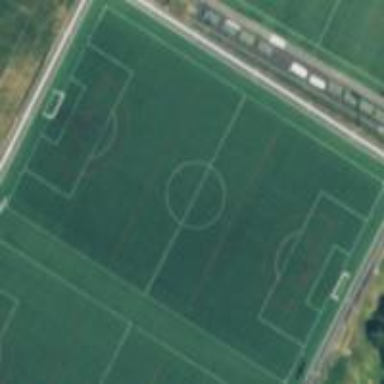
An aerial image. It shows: Artificial turf soccer pitch for leisure sports.